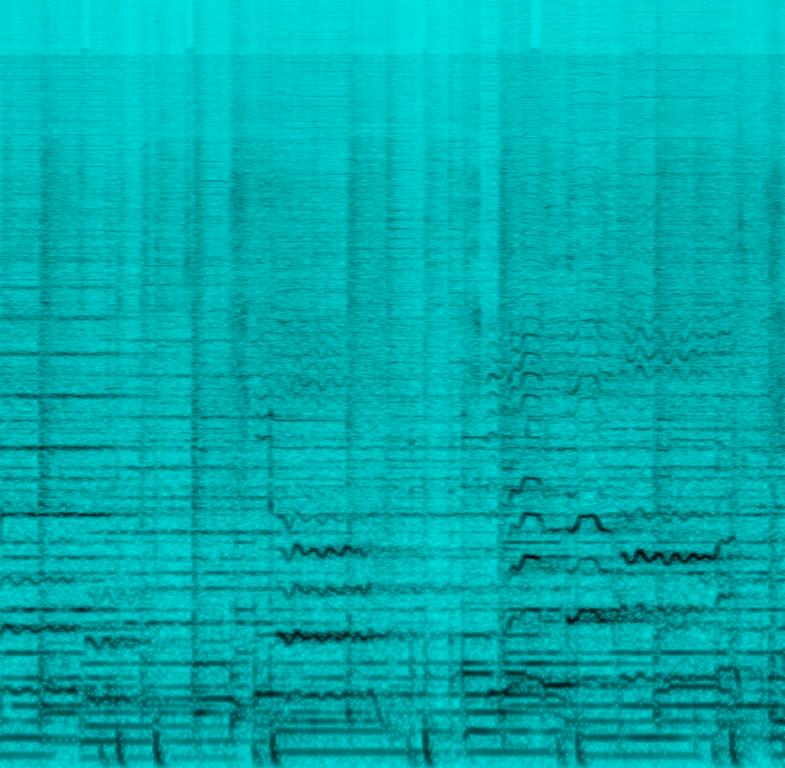
This contemporary gospel song features a female voice singing the main melody. This is accompanied by percussion playing a simple beat in common time. The bass plays the root nots of the chords. An electric guitar plays fills in between lines. The quality of this audio is low and other instruments cannot be easily identified. This song can be played in a Christian movie.